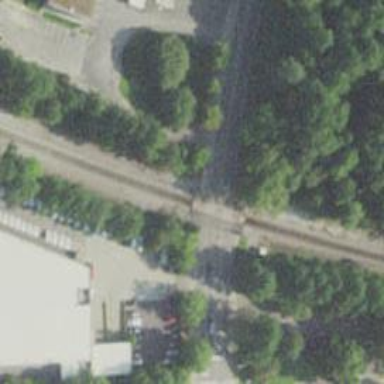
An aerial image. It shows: Level crossing with lights at railway intersection.